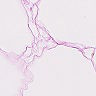
Metastatic tissue present: no